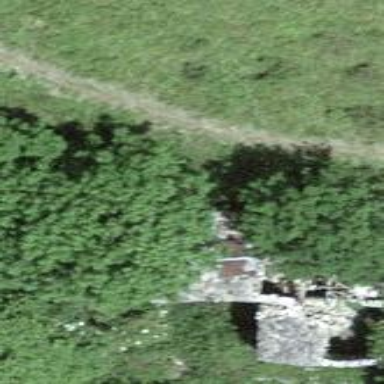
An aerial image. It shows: Ruins of building.